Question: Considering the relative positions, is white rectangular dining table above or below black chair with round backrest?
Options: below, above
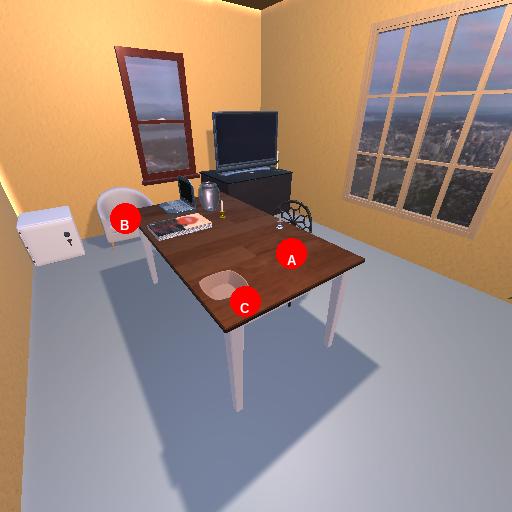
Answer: below